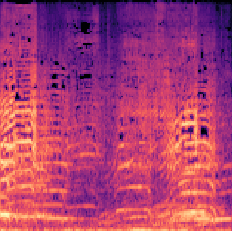
Sound class: Cow